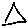
Label: triangle